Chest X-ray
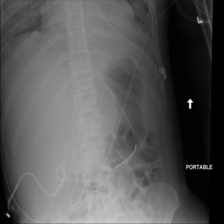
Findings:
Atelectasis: negative
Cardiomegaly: negative
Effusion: negative
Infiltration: negative
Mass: negative
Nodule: negative
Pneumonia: negative
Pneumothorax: negative
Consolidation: negative
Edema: negative
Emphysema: negative
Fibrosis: negative
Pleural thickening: negative
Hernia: negative